Question: I'm taking an operating systems course and I'm having a hard time how input is redirected with dup2 when you have forks. I wrote this small program to try and get a sense for it but I wasn't successful in passing the output of a grand-child to a child. I am trying to mimick the unix command: ps -A | wc -l. I'm new to Unix, but I believe this should count the lines of the list of running processes I get. So my output should be a single number.
'''
#include <sys/types.h>
#include <sys/wait.h>
#include <unistd.h>
#include <iostream>
using namespace std;
int main( int argc, char *argv[] ) {
char *searchArg = argv[ 1 ];
pid_t pid;
if ( ( pid = fork() ) > 0 ) {
wait( NULL );
cout << "Inside parent" << endl;
}
else if ( pid == 0 ) {
int fd1[ 2 ];
pipe( fd1 );
cout << "Inside child" << endl;
if ( pid = fork() > 0 ) {
dup2( fd1[ 0 ], 0 );
close( fd1[ 0 ] );
execlp( "/bin/wc", "-l", NULL );
}
else if ( pid == 0 ) {
cout << "Inside grand child" << endl;
execlp( "/bin/ps", "-A", NULL );
}
}
return 0;
}
'''
I don't have it in the code above, but here is my guess on how things should go down:
- -
Question: Where do I redirect it to? I know it should be one of the file descriptors, but where should it be redirected so that wc can process it?
-
Question: How does wc receive the output? Through an execlp parameter? Or does the operating system check one of the file descriptors?
-
Which one of these is closed and left open for wc to receive and process ps's output? I keep thinking this needs to be thought of backwards since ps needs to give its output to wc...but that doesn't seem to make sense since both child and grand-child are being processed in parallel.

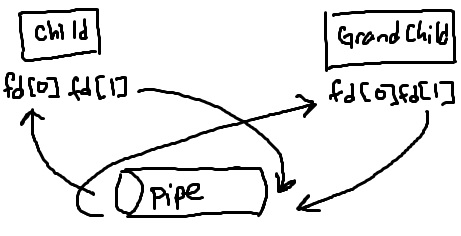
Answer: First off, let's fix your code so that we add a tiny bit more error-checking to it, and so that it works; replace the bottom bit with:
'''
else if ( pid == 0 ) {
int fd1[ 2 ];
pipe( fd1 );
cout << "Inside child" << endl;
if ( (pid = fork()) > 0 ) {
if (dup2( fd1[ 0 ] , 0 ) < 0) {
cerr << "Err dup2 in child" << endl;
}
close( fd1[ 0 ] );
close( fd1[ 1 ] ); // important; see below
// Note: /usr/bin, not /bin
execlp( "/usr/bin/wc", "wc", "-l", NULL );
cerr << "Err execing in child" << endl;
}
else if ( pid == 0 ) {
cout << "Inside grand child" << endl;
if (dup2( fd1[ 1 ] , 1 ) < 0) {
cerr << "Err dup2 in gchild" << endl;
}
close( fd1[ 0 ] );
close( fd1[ 1 ] );
execlp( "/bin/ps", "ps", "-A", NULL );
cerr << "Err execing in grandchild" << endl;
}
}
'''
Now, your questions:
- Question: Where do I redirect it to? I know it should be one of the file descriptors, but where should it be redirected so that wc can process it?The filedescriptors '0', '1', and '2' are special in Unix in that they are the standard input, standard output, and standard error. 'wc' reads from standard input, so whatever is 'dup'ed to '0'.- Question: How does wc receive the output? Through an execlp parameter? Or does the operating system check one of the file descriptors?In general, after a process has had its image swapped out with 'exec', it will have all the open file descriptors it had before 'exec'. (Except for those descriptors with the 'CLOSE_ON_EXEC' flag set, but ignore that for now) Therefore, if you 'dup2' something to '0', then 'wc' will read it.- Which one of these is closed and left open for wc to receive and process ps's output?As shown above, you can close both ends of the pipe in both child and grandchild, and that'll be fine. In fact, standard practice would recommend that you do that. However, the only truly necessary 'close' line in this specific example is the one I comment as "important" - that's closing the end of the pipe in the child.The idea is this: both child and grand-child have both ends of the pipe open when they start. Now, through 'dup' we've connected 'wc' to the read end of the pipe. 'wc' is going to keep sucking on that pipe until all descriptors on the write end of the pipe are closed, at which point it'll see that it came to the end of the file and stop. Now, in the grand-child, we can get away with not closing anything because 'ps -A' isn't going to do anything with any of the descriptors but write to descriptor '1', and after 'ps -A' finishes spitting out stuff about some processes it'll exit, closing everything it had. In the child, we don't really need to close the read descriptor stored in 'fd[0]' because 'wc' isn't going to try to read from anything but descriptor '0'. However, we do need to close the write end of the pipe in the child because otherwise 'wc' is just going to sit there with a pipe that's never completely closed.As you can see, the reasoning for why we didn't really need any of the 'close' lines except the one marked "important" depend on the details of how 'wc' and 'ps' are going to behave, so the standard practice is to close the end of a pipe you aren't using completely, and keep open the end you are using only with one descriptor. Since you're using 'dup2' in both processes, that means four 'close' statements as above.
EDIT: Updated the arguments to 'execlp'.